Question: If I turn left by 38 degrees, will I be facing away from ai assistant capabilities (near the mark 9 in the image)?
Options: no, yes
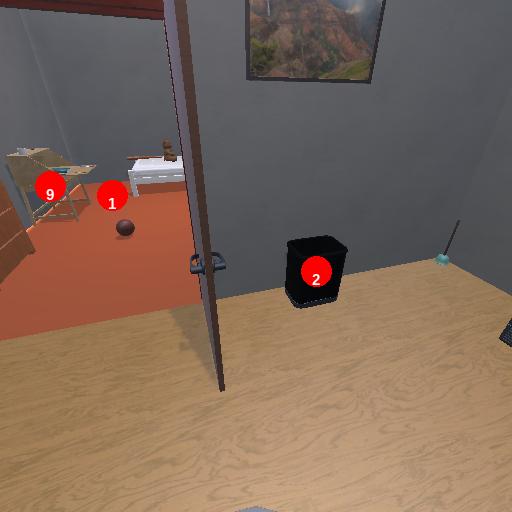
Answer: no